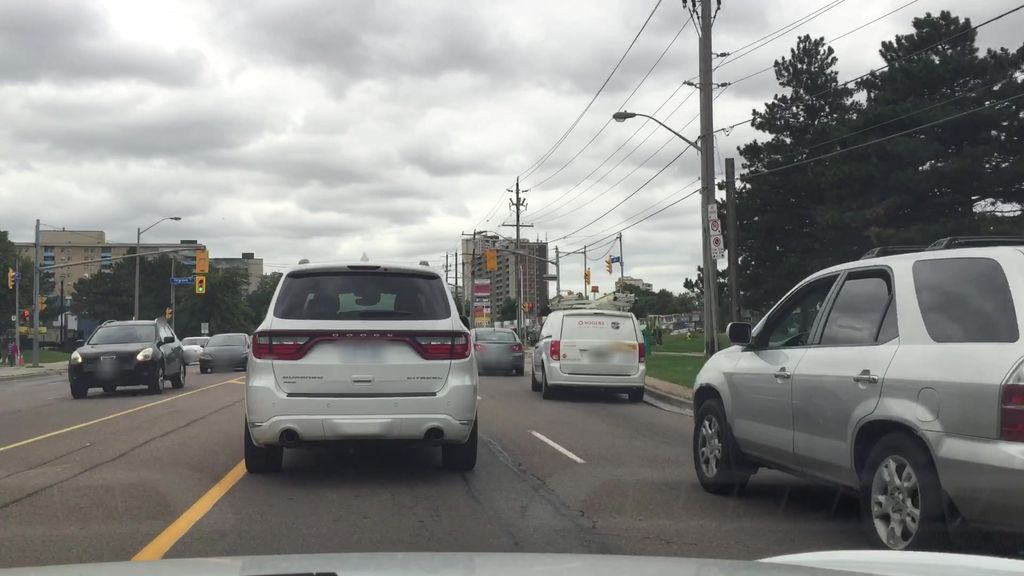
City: toronto